Question: Requirement:
A method in the Client application should be called when there is key press in the "On Screen Keyboard"

To get the above requirement done, we are creating a DLL and exporting a callback method.
'''
extern "C"
{
void __declspec(dllexport) __stdcall onKeyPress(void);
}
'''
This DLL will be loaded dynamically by the "On Screen Keyboard" and will call the callback method exported from the DLL.
'''
Where I am stuck:
'''
I have to call a method in the "Client application" from this exported callback function which is there in the DLL so that whenever there is a key press on keyboard, "Client Application" will get the notification.
I am unable to call the method in the client application.
Think that the On Screen Keyboard will load the DLL and will call the exported method as shown
[Sample code]
'''
#pragma comment(lib,"..\Debug\SharedDll.lib")
__declspec(dllimport) void __stdcall calledByOnKeyPress(int scanCode);
int main(void)
{
char ch = getchar();
calledByOnKeyPress(ch);
return 0;
}
'''
from the DLL, i am trying to call a method in the application something like this.
'''
void __declspec(dllexport) __stdcall calledByOnKeyPress(int scanCode)
{
callBackFunction(scanCode);
}
'''
I am not getting how to go ahead...
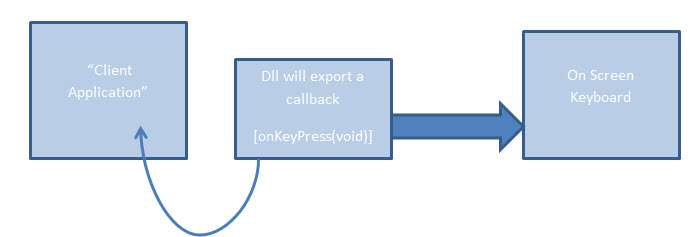
Answer: One of the possible solution involves the following.
1. SharedDll should define a common data segment that can be shared among multiple processes.
2. Create a separate (message) thread in the Client Application to receive keyboard messages. Then set the Thread ID of this thread to the common data segment of SharedDll by the means of an exported function.
3. Your On Screen Keyboard process loads the SharedDll and calls the onKeyPress() function as usual.
4. Inside the onKeyPress() function in the SharedDll, it should check for a valid thread id which is stored in the common dll data segment. If there is a valid thread id then simply post a thread message.
The 4th step above will deliver your keyboard message from the "On Screen Keyboard" process to the Thread running inside the second process "Client Application"!
Usage of Dll common-data-segment is the decisive technique here.
'''
DWORD WINAPI KeyboardMsgThread( LPVOID lpParam )
{
// Start the message thread
MSG stMsg;
while( GetMessage( &stMsg, 0, KEYBOARD_MSG_MIN, KEYBOARD_MSG_MAX ))
{
// Process the keyboard message here!
}
return TRUE;
}
bool CreateKeyboardMsgThread()
{
DWORD dwThreadID = 0;
CreateThread( 0, 0, KeyboardMsgThread, 0, 0, &dwThreadID );
Sleep( 100 );// Let the message queue be created.
SetKeyboardThread( dwThreadID );//Set the thread id to the common data area.
return true;
}
'''
'''
#pragma data_seg(".SHARED")
DWORD Dll_dwThreadID = 0;
#pragma data_seg()
#pragma comment(linker, "/section:.SHARED,RWS")
extern "C"
{
void __declspec(dllexport) __stdcall onKeyPress(void)
{
if( 0 != Dll_dwThreadID )
{
//When there is a valid thread id, simply post it to the thread.
//This thread can be inside any other process.
PostThreadMessage( Dll_dwThreadID, KEYBOARD_MSG_MIN, 0, 0 );
}
}
// Client Application will create the thread and calls this function to
// set the thread-id to the common-data segment so that it can be
// utilized by the instance of SharedDll which resides in the process
// space of On Screen Keyboard.
void __declspec(dllexport) __stdcall SetKeyboardThread(DWORD dwThreadID)
{
Dll_dwThreadID = dwThreadID;
}
}
'''
'''
bool RecieveKeyboardNotification()
{
onKeyPress();
}
'''
Hope this help!